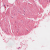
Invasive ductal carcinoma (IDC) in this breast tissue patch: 0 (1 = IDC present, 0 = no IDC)